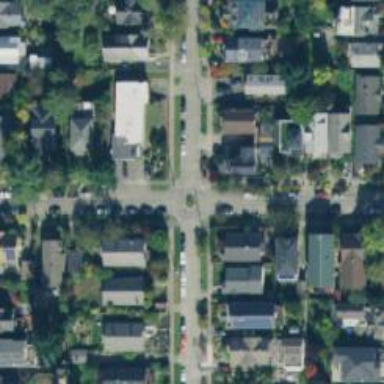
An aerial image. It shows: Residential road with separate sidewalk.